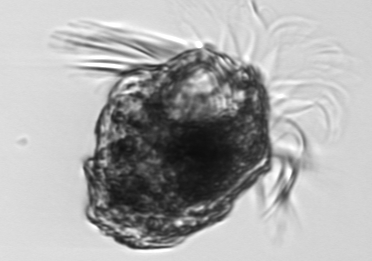
Label: Laboea_strobila